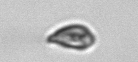
Label: Cryptophyta